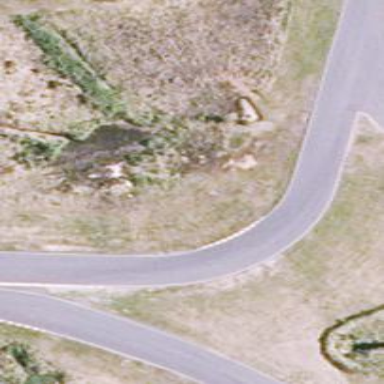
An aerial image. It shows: Asphalt raceway designed for motor sports.